Question: I have the following JavaScript.
It is a RequireJS module that has its functions namespaced into an object literal. I referred to: <URL> to find out how to mark up the JSDoc notations.
I run JSDocs 3.3.0-beta3 with 'private: true' in a grunt task but on the modules page there are no private methods or arguments for the publich method.
'''
/**
* A module doing a lot of Foo.
* @module Foo
* @requires jquery
* @author Markus Falk
*/
define(['jquery'], function($) {
'use strict';
/**
* @property {Object} Container
*/
var Foo = {
/**
* Caches all jQuery Objects for later use
* @function
* @private
*/
_cacheElements: function() {
this.$foo = $('.foo');
},
/**
* inits the app and returns the Message Text
* @function
* @public
* @param {Object} msg - The message.
* @param {string} msg.text - The message's Text.
* @param {string} msg.author - The message's author.
* @returns {String} Sentence with given message.text
*/
init: function(msg) {
this._cacheElements();
return "Say " + msg.text;
}
};
return /** @alias module:Foo */ {
/** init */
init: Foo.init
};
});
'''
Here is the output of this JSDoc code:

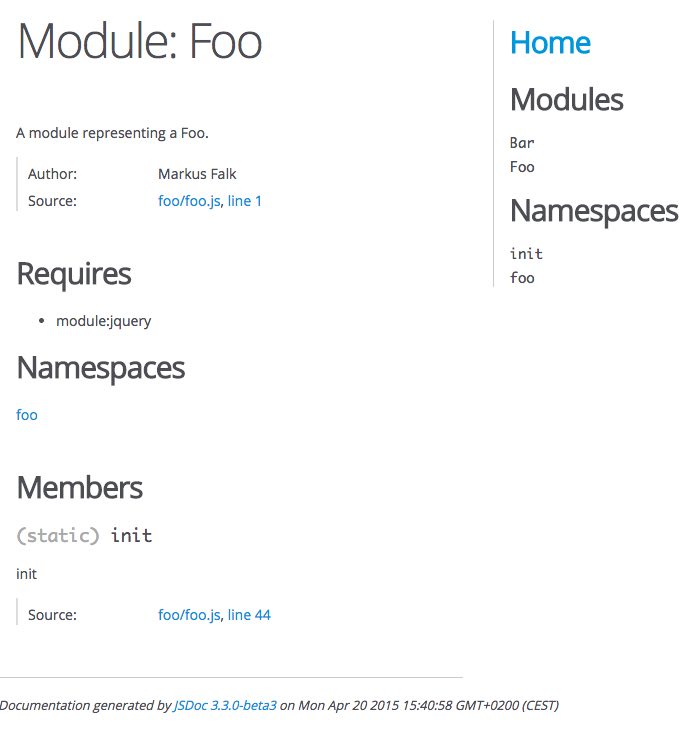
Answer: Try '@function init' and '@function _cacheElements'
'''
/**
* A module representing a Foo.
* @module Foo
* @requires jquery
* @author Markus Falk
*/
define(['jquery'], function($) {
'use strict';
/**
* @property {Object} Container
*/
var Foo = {
/**
* Caches all jQuery Objects for later use
* @function _cacheElements
* @private
*/
_cacheElements: function() {
this.$foo = $('.foo');
},
/**
* inits the app and returns the Message Text
* @function init
* @public
* @param {Object} msg - The message.
* @param {string} msg.text - The message's Text.
* @param {string} msg.author - The message's author.
* @returns {String} Sentence with given message.text
*/
init: function(msg) {
this._cacheElements();
return "Say " + msg.text;
}
};
return /** @alias module:Foo */ {
/** init */
init: Foo.init
};
});
'''